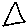
Label: triangle